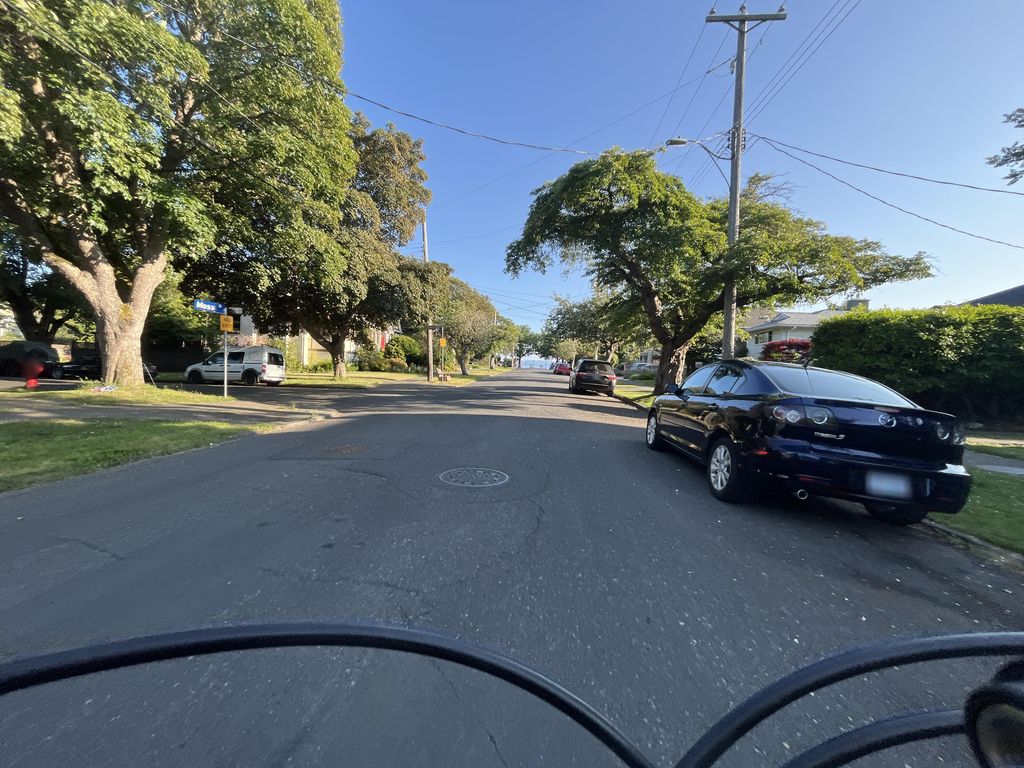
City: victoria